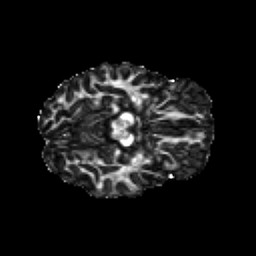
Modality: FA
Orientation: axial
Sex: male
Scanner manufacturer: siemens
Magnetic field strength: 3 T
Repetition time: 5 s
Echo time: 0.071 s